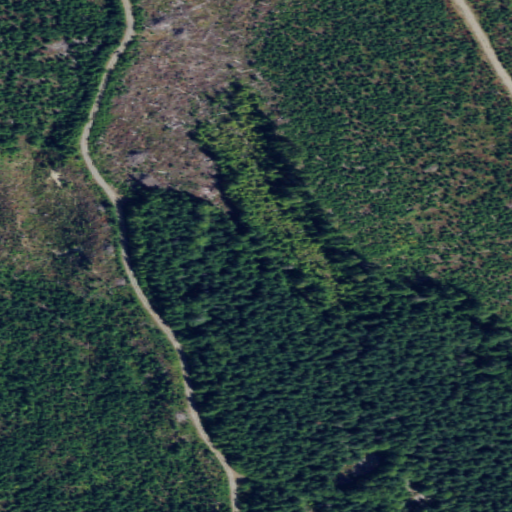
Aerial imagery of mountain in Washington named Blue Mountain containing evergreen forest and shrub